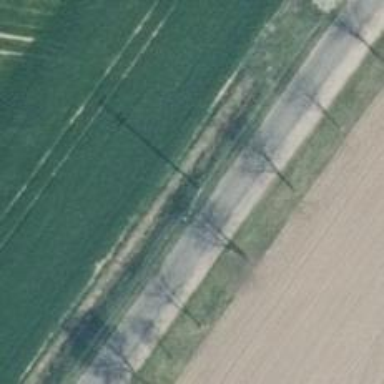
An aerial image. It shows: Power pole.